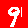
Digit: 9